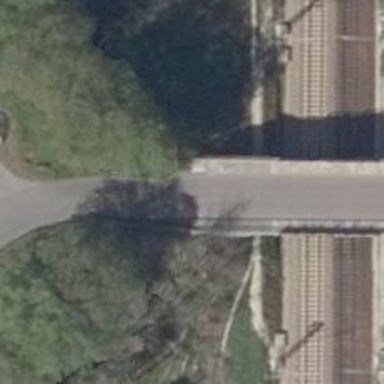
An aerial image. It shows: Unclassified road with asphalt surface is on bridge.